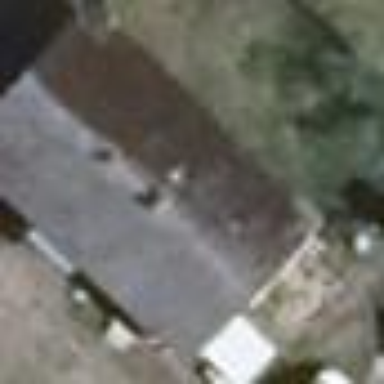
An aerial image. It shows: House with flat roof in light gray color.